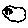
Label: cloud